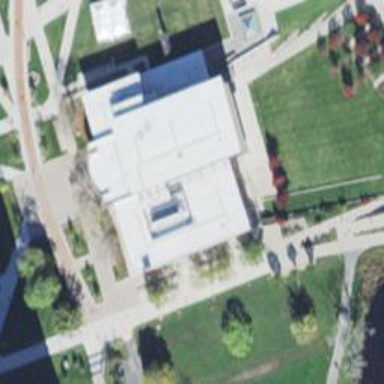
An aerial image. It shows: University building.